Question: I would like to use the MS Access 'Search and Replace' feature (Edit / Search and Replace), to replace a certain value (string "null") with actual NULL value (not just empty string). How can I do it in this dialog? Is there e.g. some special escape sequence that can be used?

(Note that I don't want to use query since I want to do it in all columns across the whole table and that would be clumsy in query - but this dialog allows that)
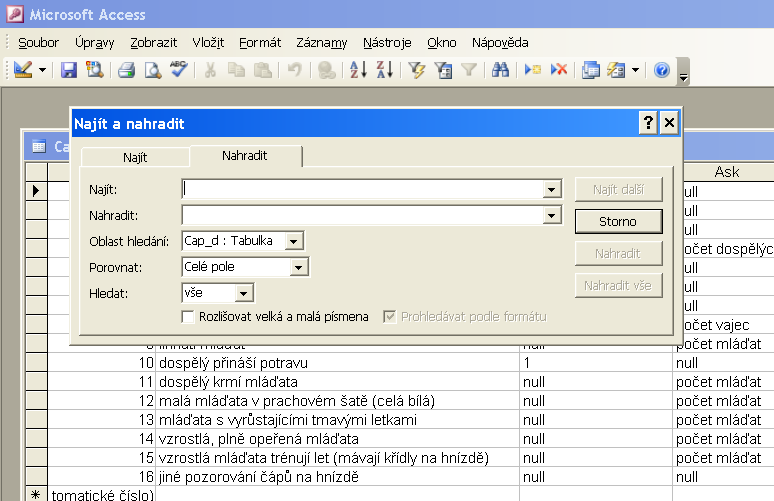
Answer: Interesting. I tried to run 'Search and Replace' with the 'Replace' field blank. I was expecting that MS Access will put empty string to string fields, but even the string fields contained NULL then! It is actual null, I tested with query with 'Is Null' and also imported the table to MySQL and there it is NULL too.
So the answer is:
---